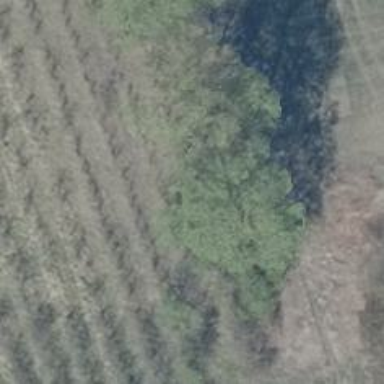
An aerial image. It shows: Row of trees in natural setting.